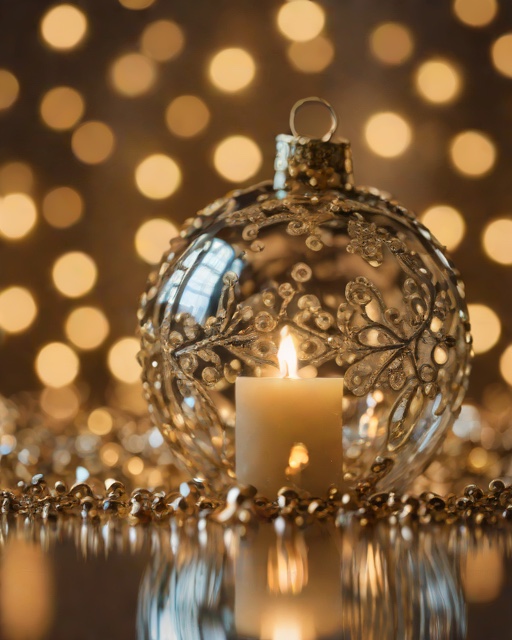
Category: Holiday